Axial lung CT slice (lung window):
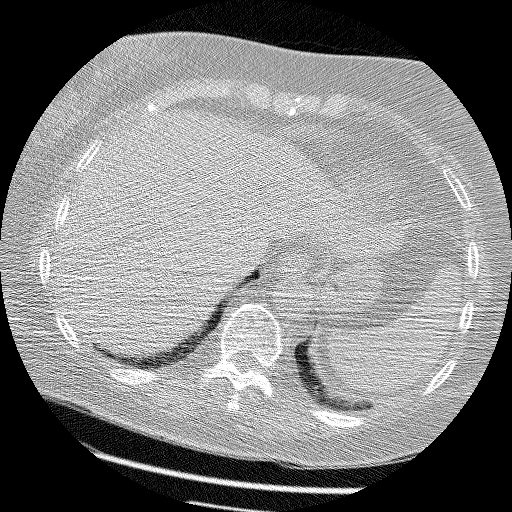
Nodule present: no